Aerial crown-view tile of a tropical tree (Barro Colorado Island, Panama), acquired 20241014:
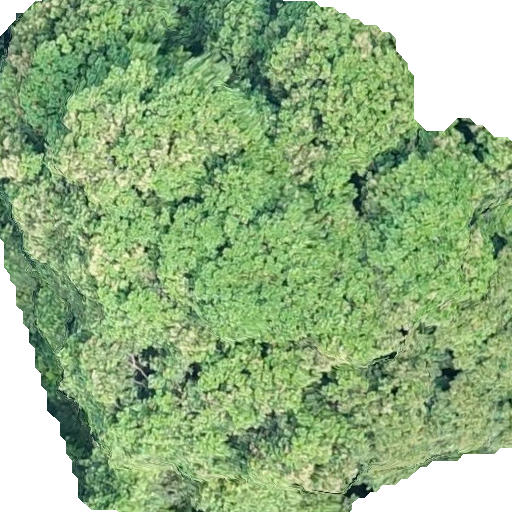
Species: Prioria copaifera
GBIF accepted scientific name: Prioria copaifera
Crown area: 404.258 m²